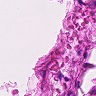
Metastatic tissue present: no